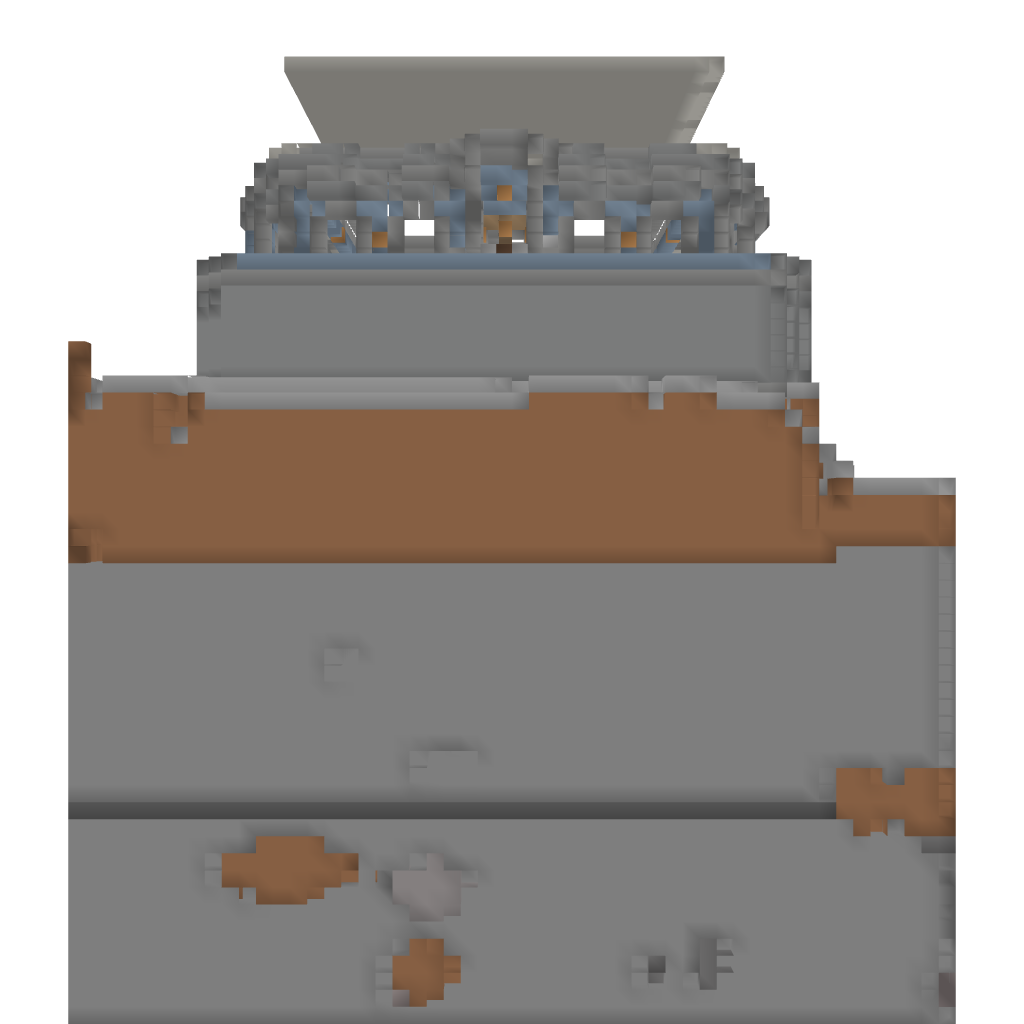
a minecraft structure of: Spleef arena